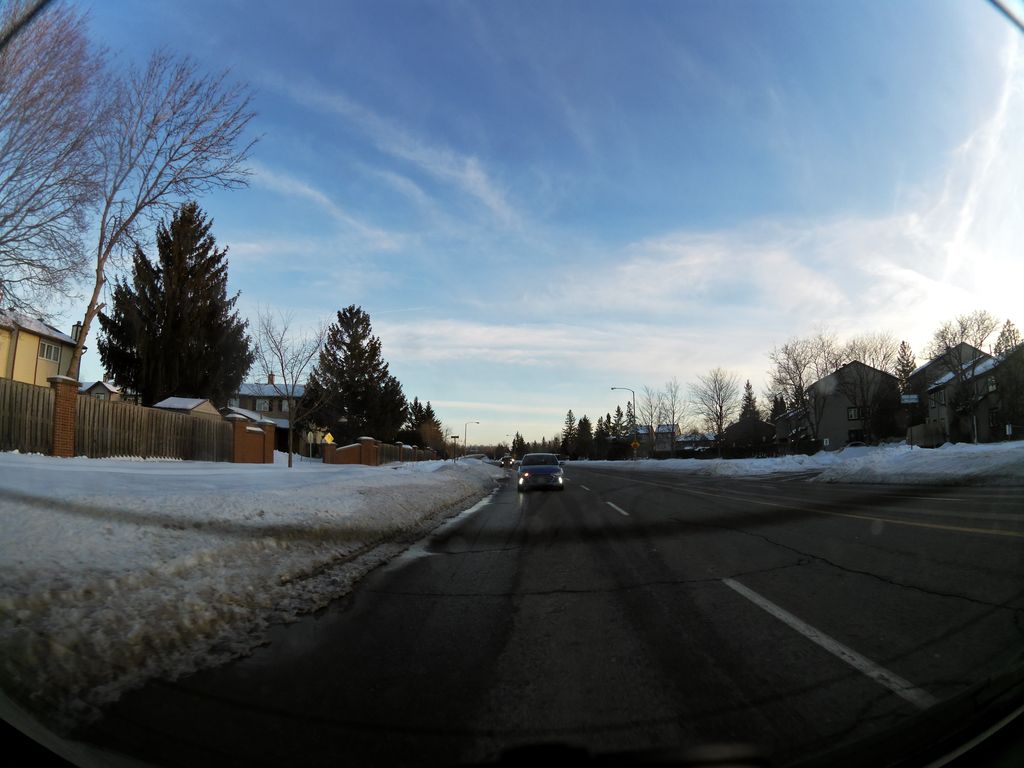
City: ottawa-gatineau